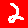
Digit: 2